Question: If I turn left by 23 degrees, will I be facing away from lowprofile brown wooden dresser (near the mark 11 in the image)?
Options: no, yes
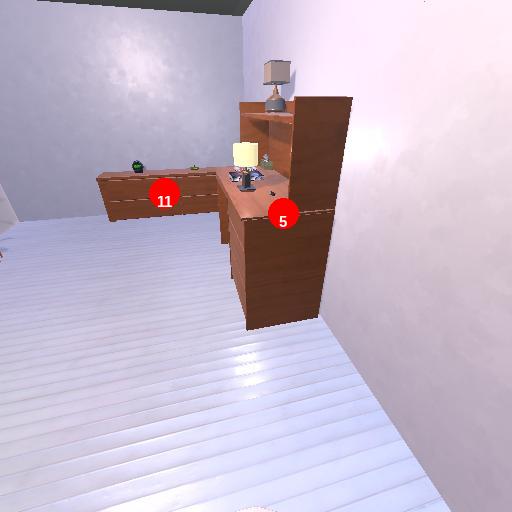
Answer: no